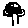
Label: tree